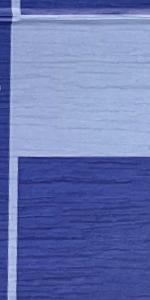
Label: Empty